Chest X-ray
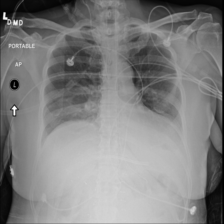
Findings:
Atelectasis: negative
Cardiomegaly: negative
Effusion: negative
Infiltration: negative
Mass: negative
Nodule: negative
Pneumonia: negative
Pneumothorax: negative
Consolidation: negative
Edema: negative
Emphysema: negative
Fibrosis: negative
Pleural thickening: negative
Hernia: negative